Field crop: maize
Growth stage: 2
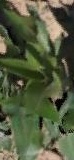
Species: maize